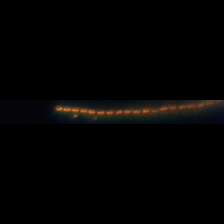
Taxon: Chaetoceros
Group: Diatoms